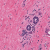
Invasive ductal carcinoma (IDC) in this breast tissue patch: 0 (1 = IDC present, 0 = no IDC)